Question: This image is showing vertical menu but it is expanded i want only parent tag first, on hover next level should be shown and so on
'''
function display_children($parent, $level, $categoryModel) {
$result = $categoryModel->get_category($parent);
echo "<ul>";
foreach ($result as $row) :
if ($row['Count'] > 0) {
echo "<li><a href='" . base_url() . "/index.php/advertisement/category/" . $row['category_id'] . "'>" . $row['category_name'] . "</a>";
display_children($row['category_id'], $level + 1, $categoryModel);
echo "</li>";
} elseif ($row['Count'] == 0) {
echo "<li><a href='" . base_url() . "/index.php/advertisement/category/" . $row['category_id'] . "'>" . $row['category_name'] . "</a></li>";
}
else;
endforeach;
echo "</ul>";
}
'''
This is my code for which i need css. It is recursive logic that is why i am confused. I found many css but it has horizontal menu listing. I need vertical menu listing.

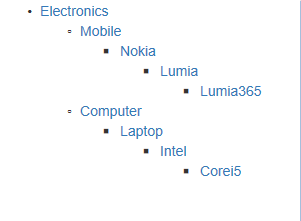
Answer: Here, I've made up a random list. The trick here is to use CSS cascades to our advantage. I've made so every UL inside another UL hidden by nature. Then I make every UL that are exact children of hovered LI show themselves.
'''
ul{
/*If bullets are outside, hover effect will flicker.*/
list-style-position:inside;
}
ul ul{
display:none;
}
li:hover>ul{
display:block;
}
'''
'''
<ul>
<li>
A
<ul>
<li>B</li>
<li>C</li>
</ul>
</li>
<li>
D
<ul>
<li>
E
<ul>
<li>F</li>
<li>
G
<ul>
<li>H</li>
<li>I</li>
</ul>
</li>
</ul>
</li>
<li>
J
<ul>
<li>K</li>
<li>L</li>
</ul>
</li>
</ul>
</li>
</ul>
'''